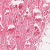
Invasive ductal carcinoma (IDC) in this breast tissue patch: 0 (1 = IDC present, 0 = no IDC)